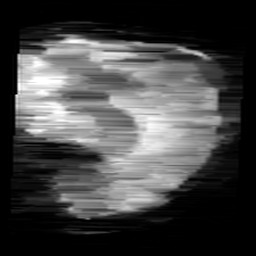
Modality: minIP
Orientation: sagittal
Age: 9
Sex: female
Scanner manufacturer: siemens
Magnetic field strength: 3 T
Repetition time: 0.027 s
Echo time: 0.02 s